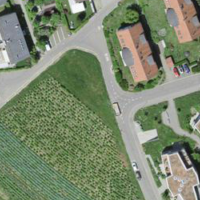
EUNIS habitat code: 24
Species observed at this site:
Fagus sylvatica